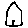
Label: house